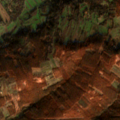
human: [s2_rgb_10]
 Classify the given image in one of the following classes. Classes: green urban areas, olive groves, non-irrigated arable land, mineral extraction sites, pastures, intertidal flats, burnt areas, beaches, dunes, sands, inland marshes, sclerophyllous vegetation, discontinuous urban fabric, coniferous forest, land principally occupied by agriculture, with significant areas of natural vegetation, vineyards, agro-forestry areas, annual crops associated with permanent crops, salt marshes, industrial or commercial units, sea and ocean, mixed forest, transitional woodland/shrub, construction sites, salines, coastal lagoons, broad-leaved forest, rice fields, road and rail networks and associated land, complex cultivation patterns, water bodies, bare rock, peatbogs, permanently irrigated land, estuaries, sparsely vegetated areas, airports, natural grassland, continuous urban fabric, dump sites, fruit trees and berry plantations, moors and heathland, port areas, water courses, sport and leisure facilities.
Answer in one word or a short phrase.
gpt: non-irrigated arable land, complex cultivation patterns, land principally occupied by agriculture, with significant areas of natural vegetation, broad-leaved forest